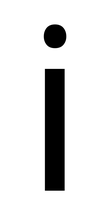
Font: Roboto_Condensed_Regular